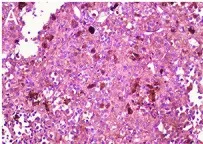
Pathological examination of biopsies collected from the choroid during surgery. (A) shows hematoxylin-eosin (HE) staining of the biopsies, which revealed a predominant spindle-shaped melanocytic cell mass.
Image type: pathology (h&e)